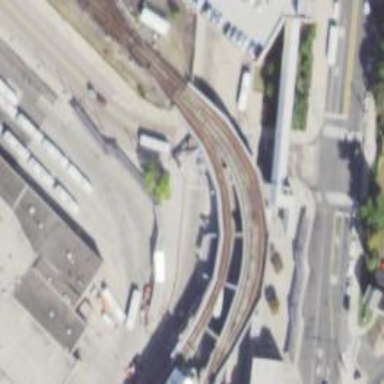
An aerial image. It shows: Bridge over electrified rail tracks leading to service yard.